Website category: movie
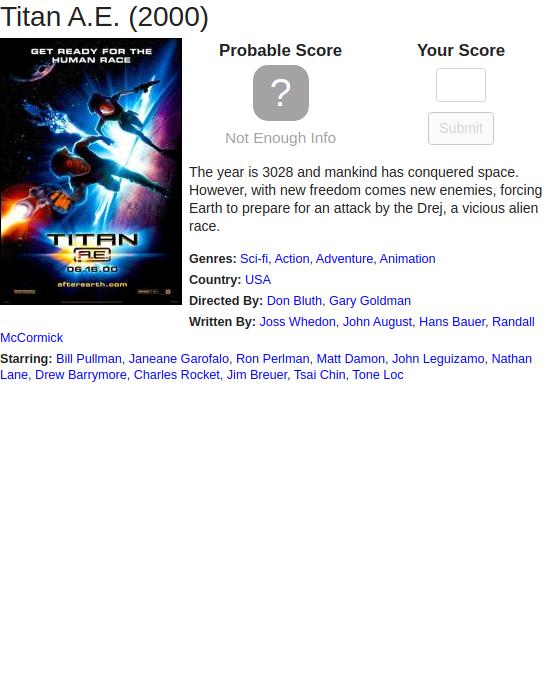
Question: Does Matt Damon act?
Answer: yes

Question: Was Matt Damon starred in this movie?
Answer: yes

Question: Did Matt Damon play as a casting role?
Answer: yes

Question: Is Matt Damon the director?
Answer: no

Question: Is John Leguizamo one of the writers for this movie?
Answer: no

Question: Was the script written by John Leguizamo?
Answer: no

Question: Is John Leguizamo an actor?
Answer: yes

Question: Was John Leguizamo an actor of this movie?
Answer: yes

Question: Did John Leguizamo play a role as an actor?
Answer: yes

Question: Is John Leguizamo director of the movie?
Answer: no

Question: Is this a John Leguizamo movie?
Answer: no

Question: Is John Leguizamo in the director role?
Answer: no

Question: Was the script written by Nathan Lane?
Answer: no

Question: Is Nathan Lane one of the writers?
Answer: no

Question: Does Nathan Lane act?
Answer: yes

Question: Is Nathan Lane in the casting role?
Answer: yes

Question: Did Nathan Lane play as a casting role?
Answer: yes

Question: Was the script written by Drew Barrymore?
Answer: no

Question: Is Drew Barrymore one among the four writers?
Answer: no

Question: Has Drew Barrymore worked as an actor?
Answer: yes

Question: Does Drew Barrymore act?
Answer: yes

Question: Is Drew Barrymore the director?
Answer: no

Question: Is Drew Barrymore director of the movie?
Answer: no

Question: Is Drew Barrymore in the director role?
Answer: no

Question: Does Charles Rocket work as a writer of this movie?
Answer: no

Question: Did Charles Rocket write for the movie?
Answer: no

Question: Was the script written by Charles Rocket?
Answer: no

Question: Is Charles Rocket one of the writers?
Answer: no

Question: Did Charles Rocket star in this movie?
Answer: yes

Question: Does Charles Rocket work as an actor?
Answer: yes

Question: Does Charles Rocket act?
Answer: yes

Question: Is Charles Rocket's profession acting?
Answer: yes

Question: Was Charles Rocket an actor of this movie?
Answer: yes

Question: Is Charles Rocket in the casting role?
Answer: yes

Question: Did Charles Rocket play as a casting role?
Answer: yes

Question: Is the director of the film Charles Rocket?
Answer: no

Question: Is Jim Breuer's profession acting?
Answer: yes

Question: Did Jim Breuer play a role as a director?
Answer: no

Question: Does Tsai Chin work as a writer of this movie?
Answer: no

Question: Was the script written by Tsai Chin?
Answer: no

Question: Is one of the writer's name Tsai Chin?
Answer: no

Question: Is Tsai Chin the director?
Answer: no

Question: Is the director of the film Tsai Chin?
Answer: no

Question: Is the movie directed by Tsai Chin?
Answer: no

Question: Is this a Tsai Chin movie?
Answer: no

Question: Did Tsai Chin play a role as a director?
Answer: no

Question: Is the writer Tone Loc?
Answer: no

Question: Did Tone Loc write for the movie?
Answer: no

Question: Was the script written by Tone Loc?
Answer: no

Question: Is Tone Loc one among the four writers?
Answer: no

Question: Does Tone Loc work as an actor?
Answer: yes

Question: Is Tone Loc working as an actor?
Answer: yes

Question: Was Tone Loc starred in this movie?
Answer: yes

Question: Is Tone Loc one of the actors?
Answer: yes

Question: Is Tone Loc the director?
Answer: no

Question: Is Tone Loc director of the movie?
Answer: no

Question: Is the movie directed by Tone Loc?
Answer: no

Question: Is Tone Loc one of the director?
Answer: no